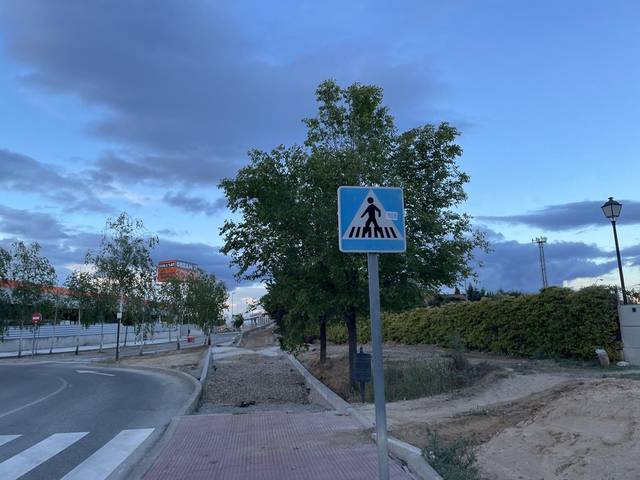
Region: Spain
Coordinates: 40.453, -3.882